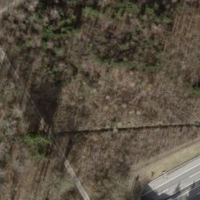
EUNIS habitat code: 57
Species observed at this site:
Gomphocerippus rufus